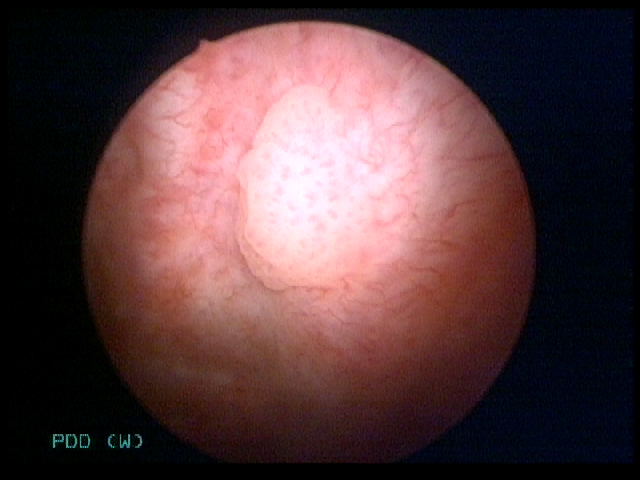
Modality: WLC
Class: Malignant
Subclass: LowGradePapillary
Lesion: Multifocal
Multifocal: 2 to 7
Stage: Ta
Morphology: Papillary
Bladder cancer association: Yes